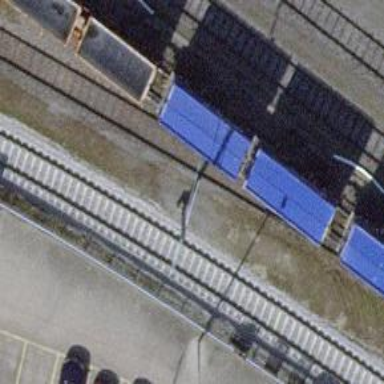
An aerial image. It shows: Railway yard with one track. The railway is electrified with contact line.